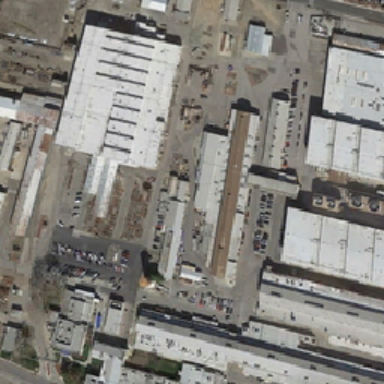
Between the two roads is a factory where there is a car parked in concrete .